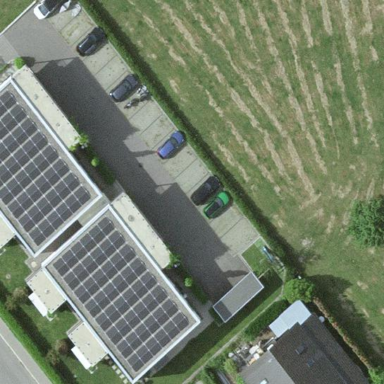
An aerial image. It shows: Solar photovoltaic panel generator.